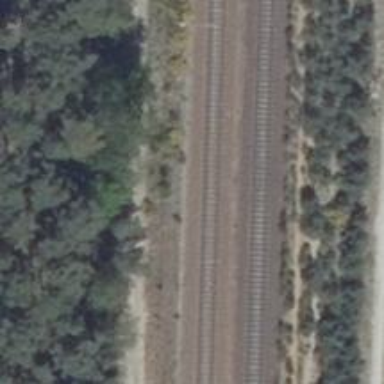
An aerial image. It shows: Sandy track road with grade5 tracktype.